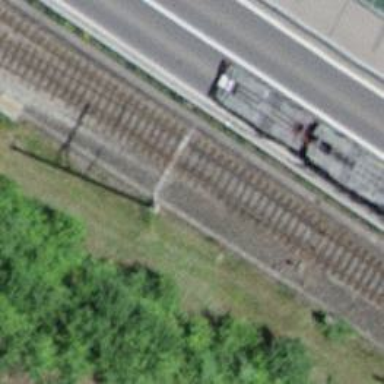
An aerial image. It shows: Railway switch.